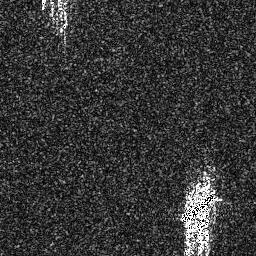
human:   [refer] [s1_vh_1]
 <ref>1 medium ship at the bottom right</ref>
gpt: <box>[[68, 73, 85, 88, 0]]</box>